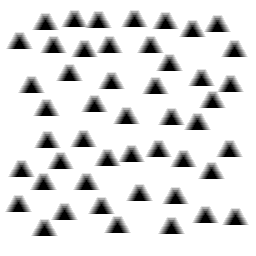
Squares: 0
Triangles: 48
Stars: 0
Total shapes: 48